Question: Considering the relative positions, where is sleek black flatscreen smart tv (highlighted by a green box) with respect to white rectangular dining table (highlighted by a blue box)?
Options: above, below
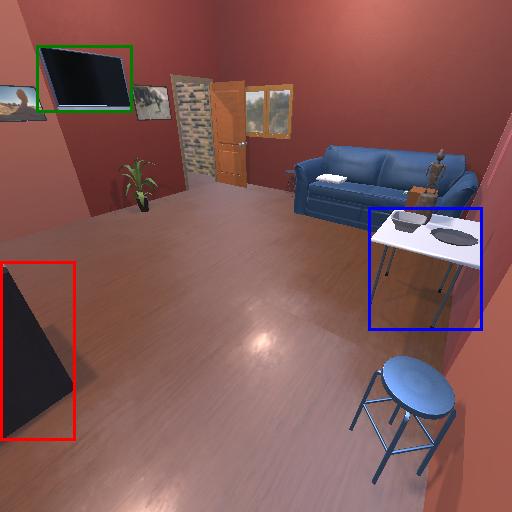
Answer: above